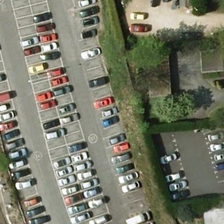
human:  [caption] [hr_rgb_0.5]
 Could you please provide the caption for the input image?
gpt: many cars are parked in a parking lot near some green trees .

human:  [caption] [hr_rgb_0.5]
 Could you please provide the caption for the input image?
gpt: many cars are parked in a parking lot near some green trees .

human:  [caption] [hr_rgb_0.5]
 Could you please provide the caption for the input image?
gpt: a parking lot with lots of cars .

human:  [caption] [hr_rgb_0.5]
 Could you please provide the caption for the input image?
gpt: a lot of cars parked in the parking lot .

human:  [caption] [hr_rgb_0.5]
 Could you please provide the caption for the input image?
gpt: a parking lot with lots of cars .